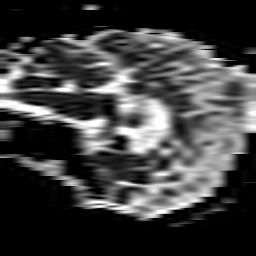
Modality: ADC
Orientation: sagittal
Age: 71
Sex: male
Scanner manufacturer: philips
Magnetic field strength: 3 T
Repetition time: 3.753 s
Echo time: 0.06011 s